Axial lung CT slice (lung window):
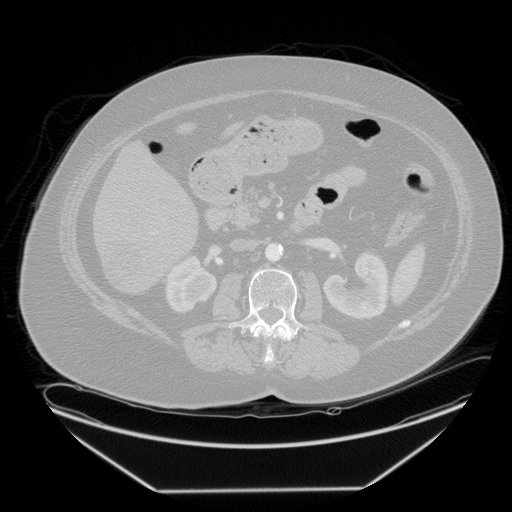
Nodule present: no